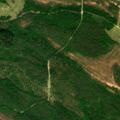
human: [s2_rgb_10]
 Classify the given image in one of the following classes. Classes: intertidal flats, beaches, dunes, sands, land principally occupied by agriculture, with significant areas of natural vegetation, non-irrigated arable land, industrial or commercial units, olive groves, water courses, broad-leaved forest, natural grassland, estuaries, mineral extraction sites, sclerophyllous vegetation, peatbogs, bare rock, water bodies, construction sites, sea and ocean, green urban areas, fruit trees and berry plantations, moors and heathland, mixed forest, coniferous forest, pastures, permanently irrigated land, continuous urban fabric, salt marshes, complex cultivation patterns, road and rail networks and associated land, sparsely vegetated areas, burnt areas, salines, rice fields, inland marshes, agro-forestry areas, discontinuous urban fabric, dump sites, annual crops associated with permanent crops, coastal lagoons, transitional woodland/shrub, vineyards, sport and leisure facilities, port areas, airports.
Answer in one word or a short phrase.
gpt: coniferous forest, mixed forest, transitional woodland/shrub